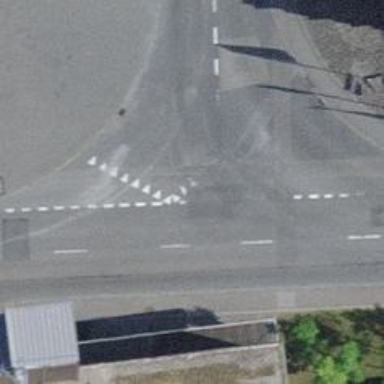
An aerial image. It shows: Sidewalk along the footway.